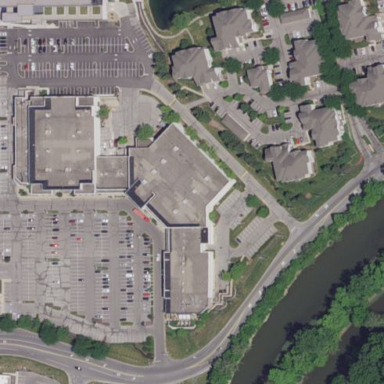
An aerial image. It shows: Retail building.